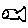
Label: fish